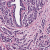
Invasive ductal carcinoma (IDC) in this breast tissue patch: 1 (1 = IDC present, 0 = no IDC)